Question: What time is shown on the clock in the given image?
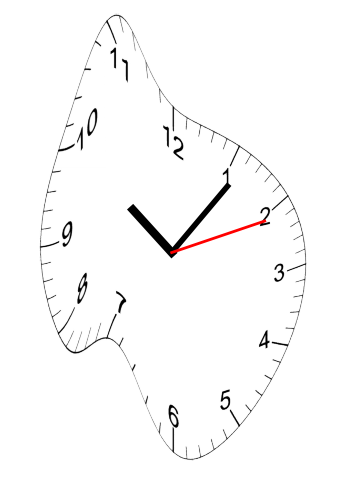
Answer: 10:06:11